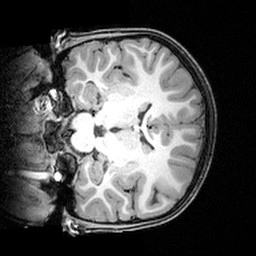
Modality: T1w
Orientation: coronal
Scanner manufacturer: siemens
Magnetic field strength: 3 T
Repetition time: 1.9 s
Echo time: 0.00397 s